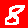
Digit: 8